Interaction volume radius: 5 \u00c5
Interaction volume height: 15 \u00c5
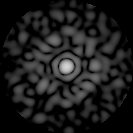
Disorder parameter: 0.8693